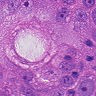
Metastatic tissue present: yes